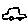
Label: car